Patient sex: M
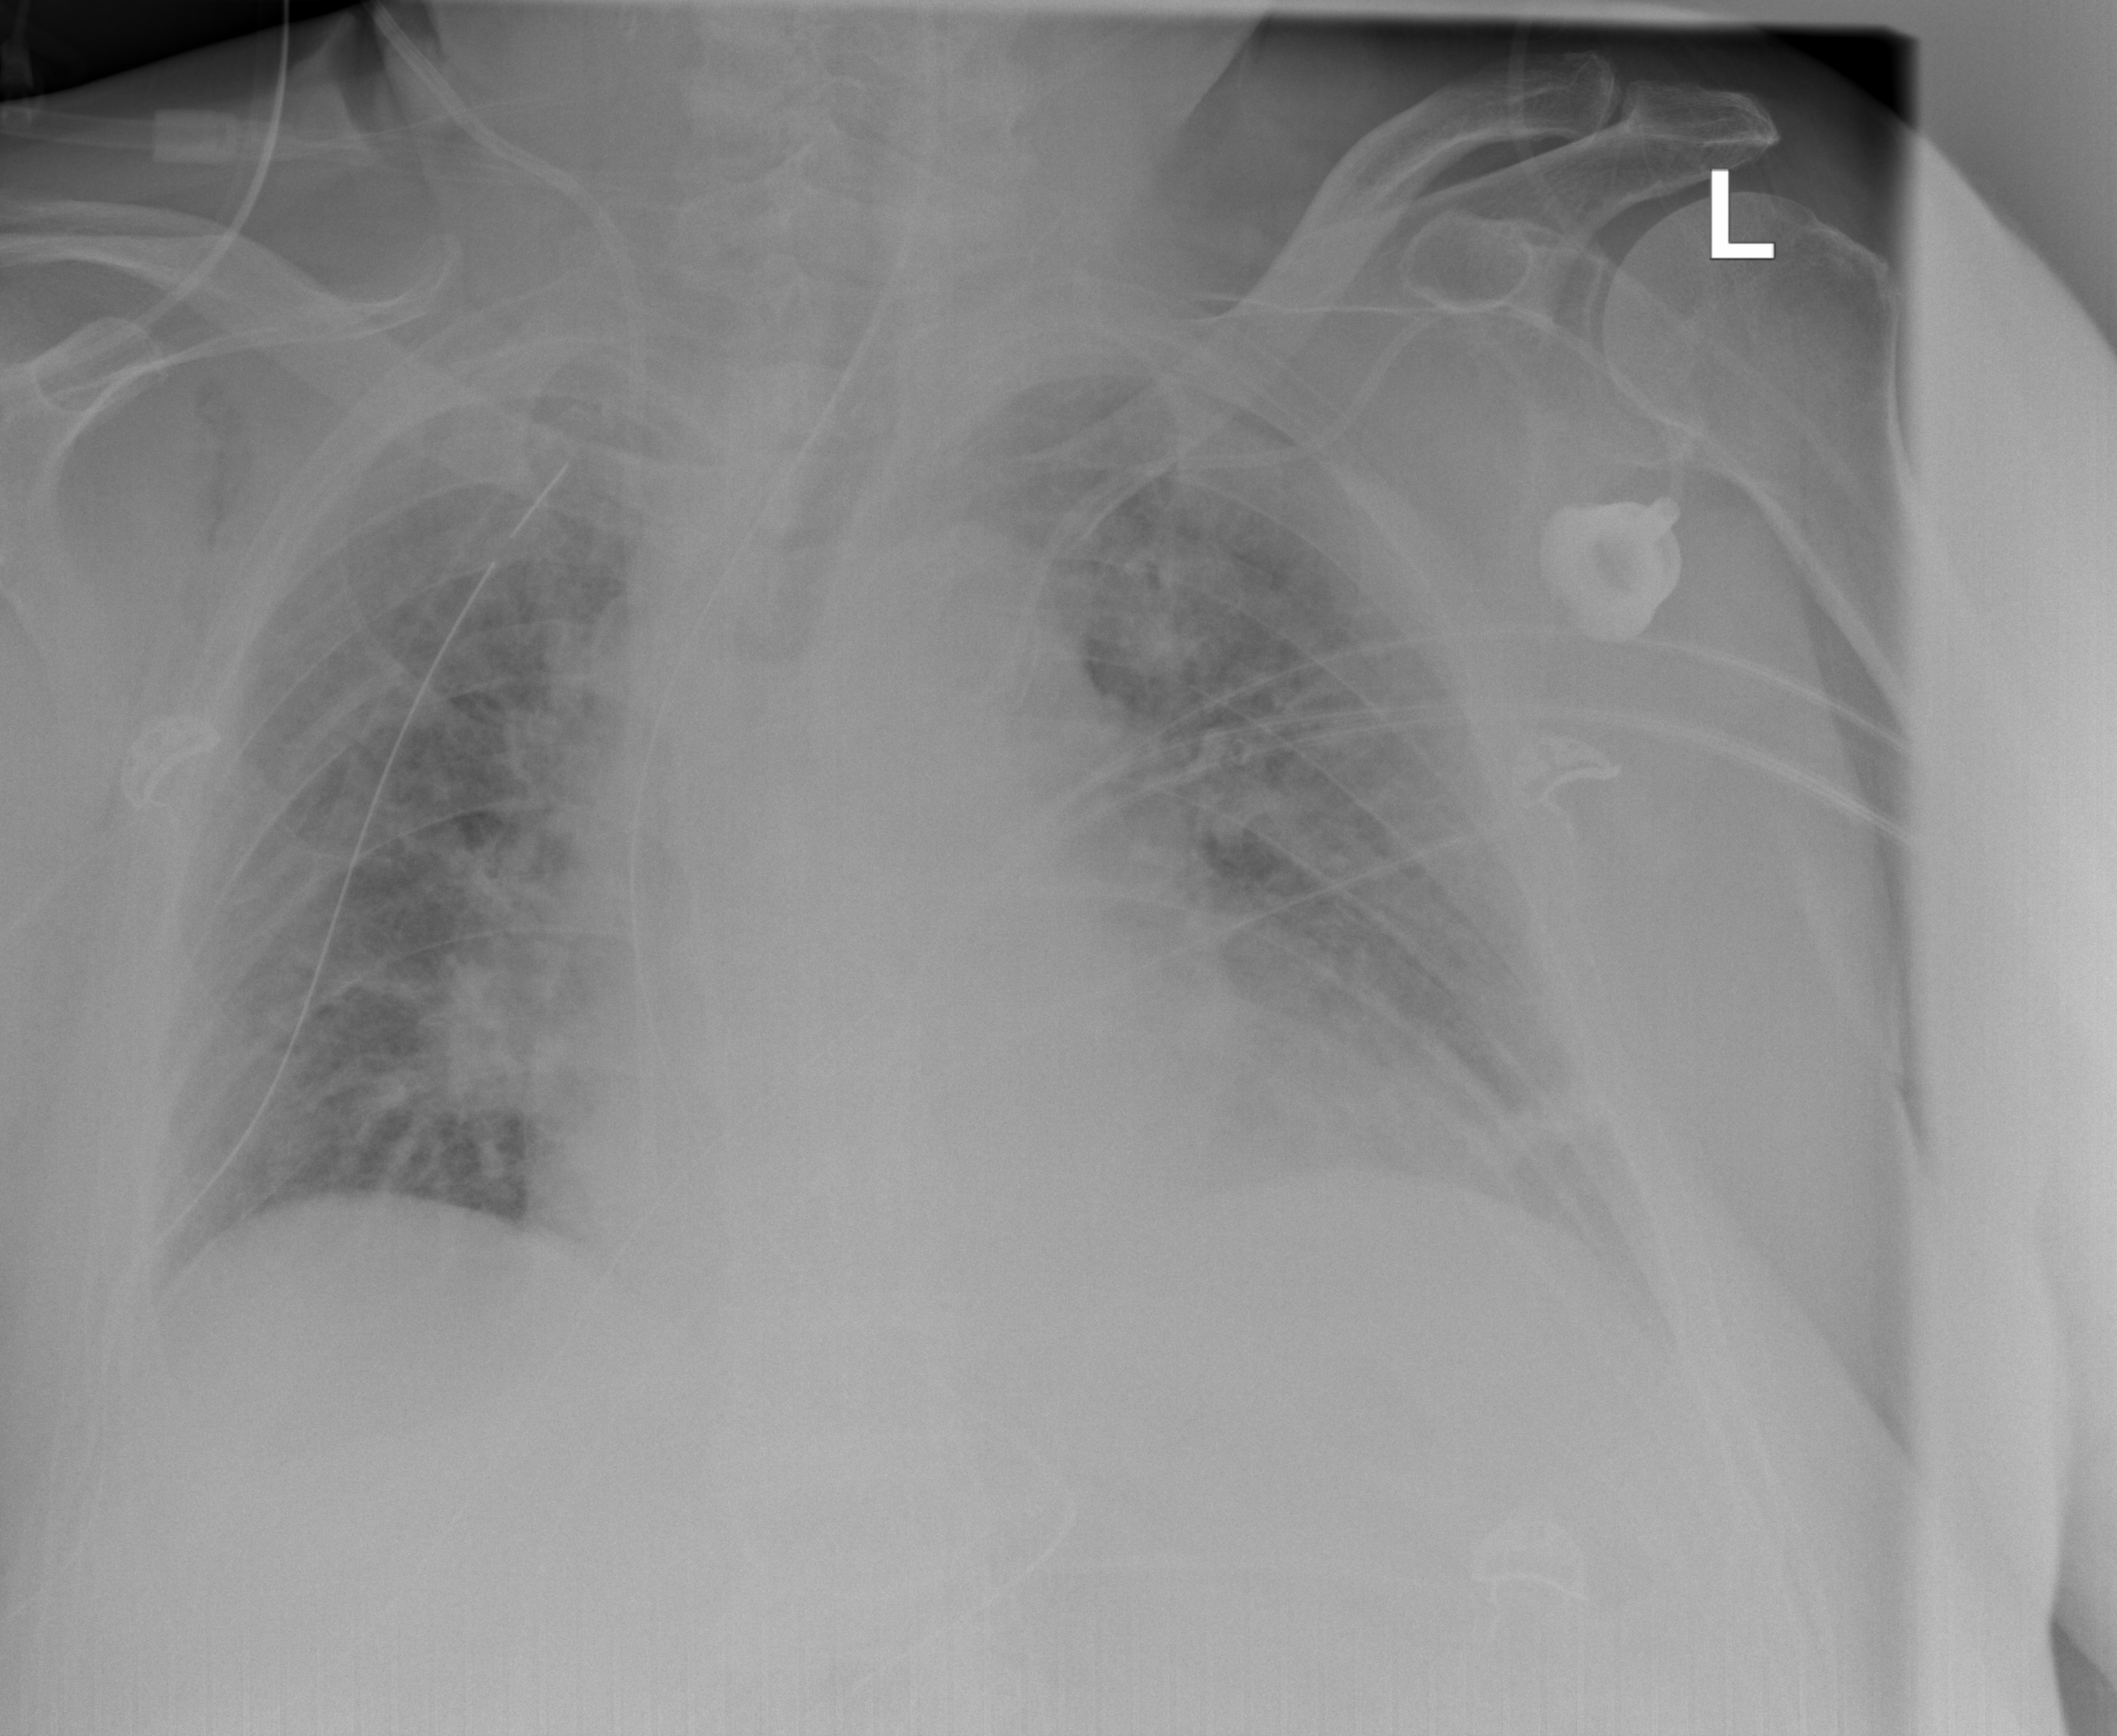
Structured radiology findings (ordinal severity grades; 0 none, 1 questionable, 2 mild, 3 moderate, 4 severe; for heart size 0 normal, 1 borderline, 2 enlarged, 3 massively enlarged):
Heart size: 2
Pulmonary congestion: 3
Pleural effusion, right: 0
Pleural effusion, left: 2
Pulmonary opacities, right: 2
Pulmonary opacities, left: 2
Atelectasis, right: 0
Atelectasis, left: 2